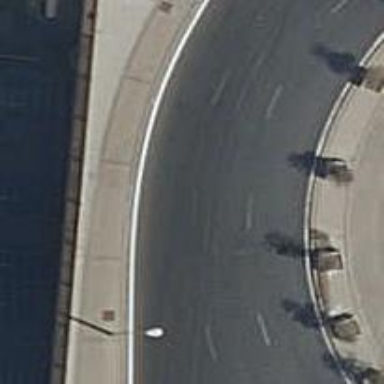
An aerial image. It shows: Secondary road bridge with sidewalks on both sides. The junction is circular in shape.